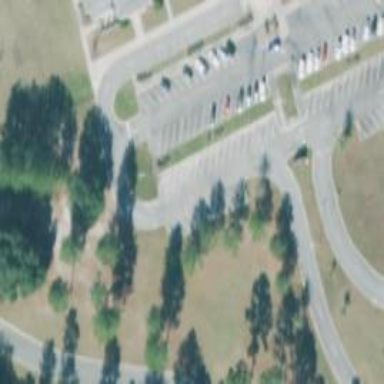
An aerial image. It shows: Parking space.